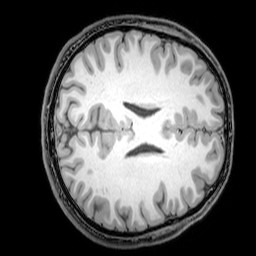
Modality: T1w
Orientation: axial
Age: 24
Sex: male
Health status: healthy
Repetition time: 0.081 s
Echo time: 0.037 s